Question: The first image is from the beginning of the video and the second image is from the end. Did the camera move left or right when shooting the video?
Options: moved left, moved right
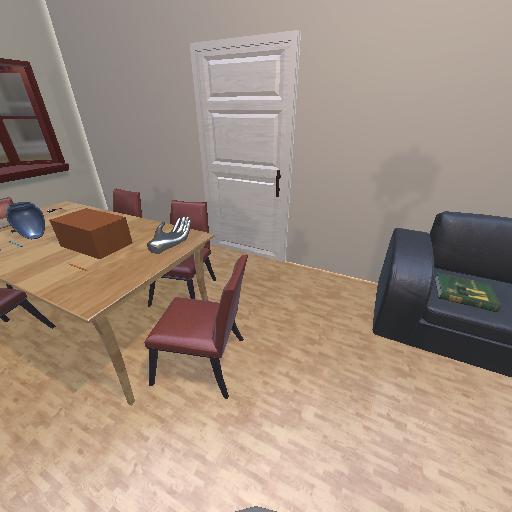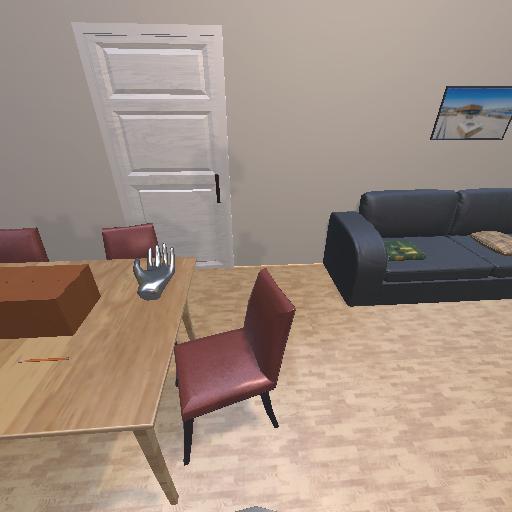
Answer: moved left